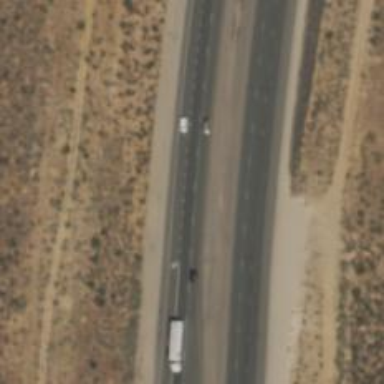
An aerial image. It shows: Expressway with asphalt surface categorized as trunk highway.